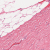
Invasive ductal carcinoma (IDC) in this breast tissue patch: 0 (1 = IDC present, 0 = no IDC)